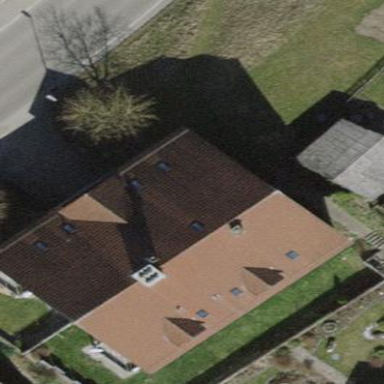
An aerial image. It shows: Building with tile roof.